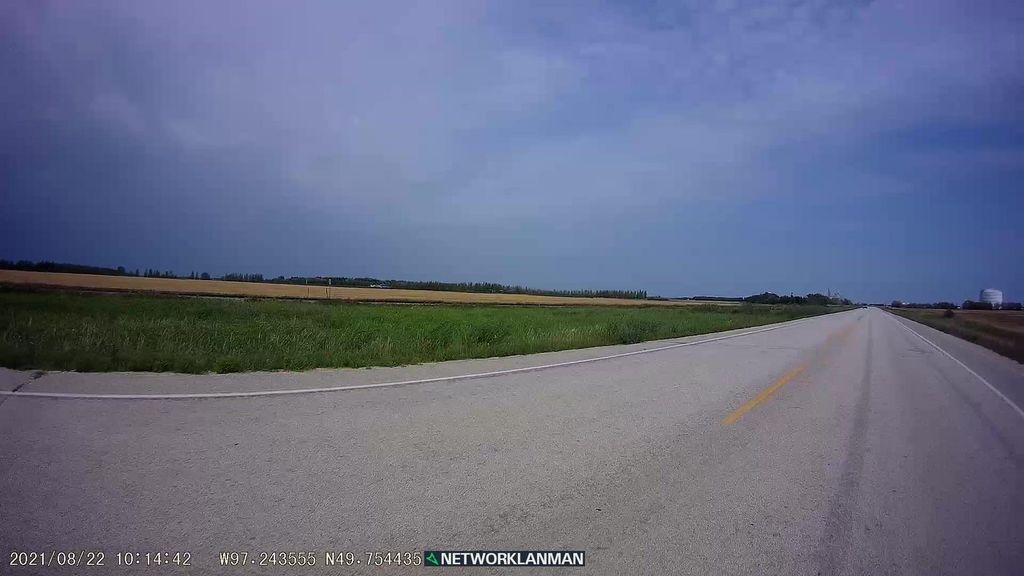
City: winnipeg